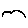
Label: bird